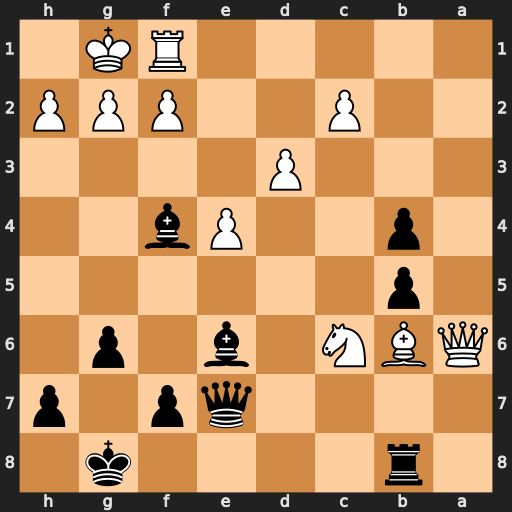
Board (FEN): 1r4k1/4qp1p/QBN1b1p1/1p6/1p2Pb2/3P4/2P2PPP/5RK1
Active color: b
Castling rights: -
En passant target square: -
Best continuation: Bxh2+ Kxh2 Qd6+